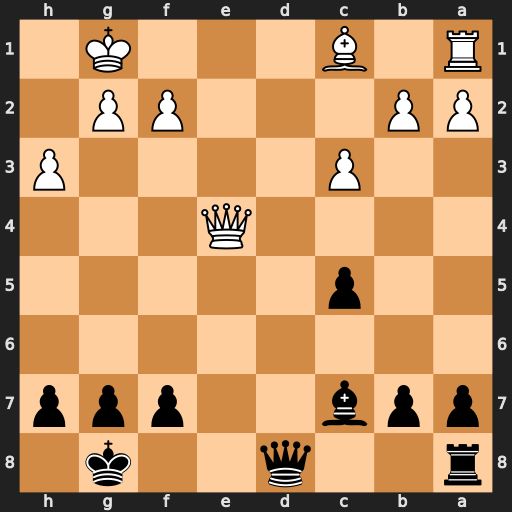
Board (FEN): r2q2k1/ppb2ppp/8/2p5/4Q3/2P4P/PP3PP1/R1B3K1
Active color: b
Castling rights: -
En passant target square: -
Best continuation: Qd1+ Qe1 Qxe1#